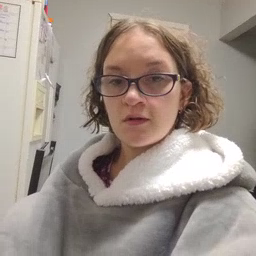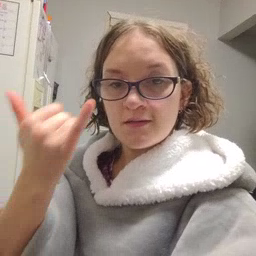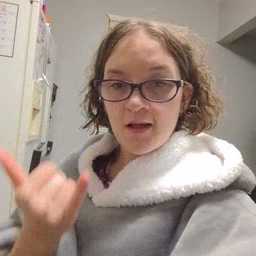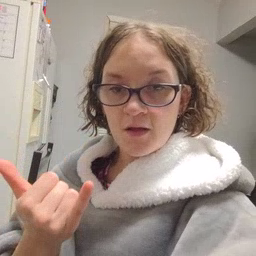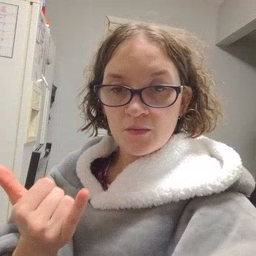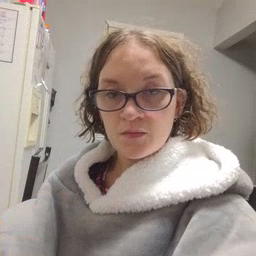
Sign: now